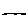
Label: line